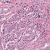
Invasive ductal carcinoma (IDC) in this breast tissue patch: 1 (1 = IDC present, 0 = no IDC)